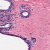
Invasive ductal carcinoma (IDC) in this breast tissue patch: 0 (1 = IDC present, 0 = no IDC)